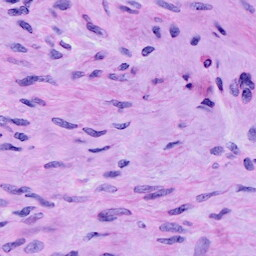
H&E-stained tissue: Cervix